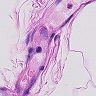
Metastatic tissue present: no